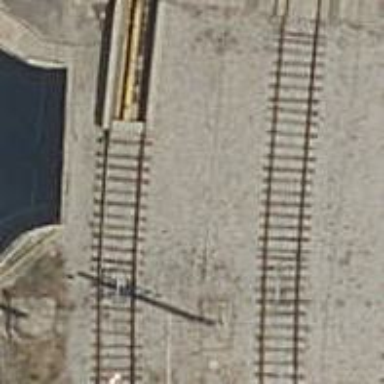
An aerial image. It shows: Rail yard with electrified contact lines for the trains.